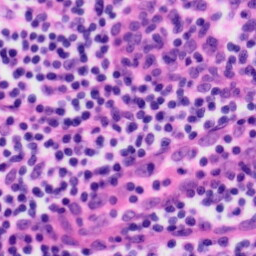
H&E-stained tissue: Tonsil